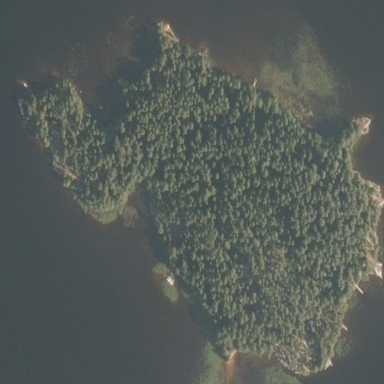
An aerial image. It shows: Island.